Question: following situation.
i have an app that uses a UINavigationController for navigating.
For a push of a special Navigation Controller i want a custom Animation, a zoom out.
What i have is looking good so far, the only problem is, that the "old" Viewcontroller disappears before the animation starts, so the new viewcontroller zooms out of "nothing" instead of viewing the old viewcontroller in the background.
For better viewing i created a simple sample app: <URL>

Does anybody know, how to animate the new viewcontroller (image3) that the old view controller(image1) stays in the background while animating (image 2)?
'''
/* THIS CANNOT BE CHANGED */
AnimatedViewController *animatedViewController = [[AnimatedViewController alloc] initWithNibName:@"AnimatedViewController" bundle:nil];
/* THIS CAN BE CHANGED */
animatedViewController.view.transform = CGAffineTransformMakeScale(0.01, 0.01);
[UIView beginAnimations:@"animationExpand" context:NULL];
[UIView setAnimationDuration:0.6f];
animatedViewController.view.transform=CGAffineTransformMakeScale(1, 1);
[UIView setAnimationDelegate:self];
[UIView commitAnimations];
/* THIS CANNOT BE CHANGED */
[self.navigationController pushViewController:animatedViewController animated:NO];
'''
Additional information: my app isn't that simple. i use three20 framework for my app but the pushing and creating of the view controllers is simply what three20 does. i only can hook into the part between ('THIS CAN BE CHANGED' in my code). i cannot change the code before and after this (except with a lot of researching).
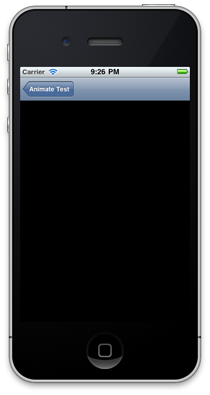
Answer: I whipped this up very quickly. The idea is to call pushViewController after the scale animation is completed.
'''
-(IBAction)animateButtonClicked:(id)sender {
animatedViewController = [[AnimatedViewController alloc] initWithNibName:@"AnimatedViewController" bundle:nil];
animatedViewController.view.transform = CGAffineTransformMakeScale(0.01, 0.01);
[UIView animateWithDuration:0.6
animations:^{
[self.view addSubview:animatedViewController.view];
animatedViewController.view.transform=CGAffineTransformMakeScale(1, 1);
}
completion:^(BOOL finished){
[animatedViewController.view removeFromSuperview];
[self.navigationController pushViewController:animatedViewController animated:NO];
}];
}
'''